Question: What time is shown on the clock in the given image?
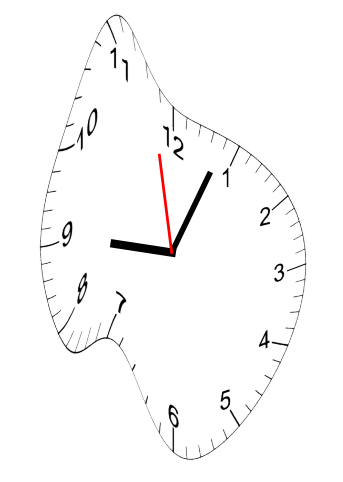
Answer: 09:03:58